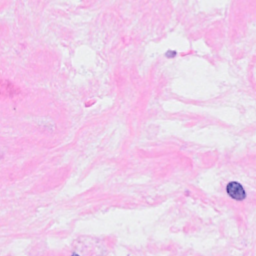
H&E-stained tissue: Breast